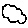
Label: cloud